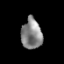
Tissue: prostate
Cell type: T cells
Senescence score: 0.1936
Nuclear area (px): 616
Mean DAPI intensity: 134.002